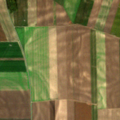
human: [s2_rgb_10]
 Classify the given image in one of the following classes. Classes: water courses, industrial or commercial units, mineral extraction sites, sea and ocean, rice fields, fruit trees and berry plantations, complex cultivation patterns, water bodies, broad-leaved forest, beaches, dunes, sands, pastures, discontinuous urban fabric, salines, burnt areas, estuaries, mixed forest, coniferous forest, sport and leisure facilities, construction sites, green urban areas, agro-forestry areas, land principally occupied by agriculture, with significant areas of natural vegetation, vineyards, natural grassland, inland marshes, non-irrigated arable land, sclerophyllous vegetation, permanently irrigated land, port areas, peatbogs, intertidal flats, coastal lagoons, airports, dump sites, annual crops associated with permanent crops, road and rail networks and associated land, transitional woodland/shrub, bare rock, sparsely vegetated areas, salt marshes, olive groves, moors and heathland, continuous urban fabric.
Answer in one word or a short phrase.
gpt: non-irrigated arable land